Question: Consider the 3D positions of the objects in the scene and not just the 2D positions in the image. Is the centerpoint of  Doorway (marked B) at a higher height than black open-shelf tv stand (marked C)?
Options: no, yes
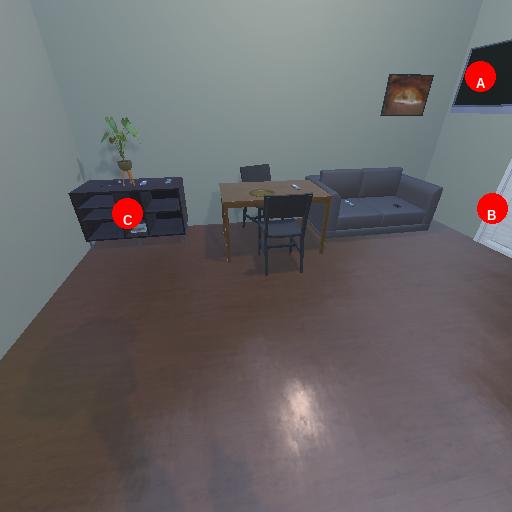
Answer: no